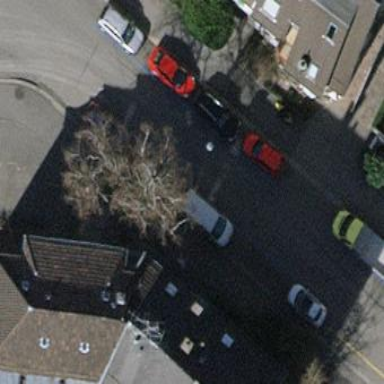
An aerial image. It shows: Parking lane designated for parking.